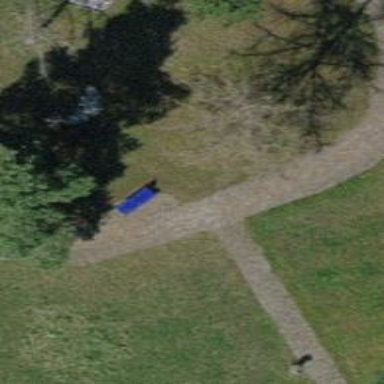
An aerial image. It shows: Blue bench.